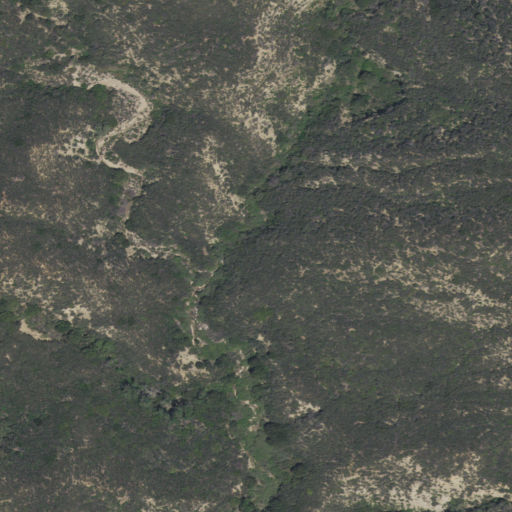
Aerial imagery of valley in California named Cold Canyon containing shrub and mixed forest